Question: I am in the process of creating an application that given a website URL, will download it, including its dependent CSS/JS/Images resources. It'll also create an offline working version of the web. I heavily depend on Beautiful Soup to parse the html response text, iterate all of its external resources (css/js/images/etc) and download it locally. It's sometimes working beautifully. Sometimes don't
My study case is <URL>. I have this glitches in the offline --supposedly-- working version of the web:

The footer got displayed first. Surely many factor can cause this trouble. But, judging from Chrome inspector that don't complain about any missing resources, I am not sure what the problem is.
Although, after I inspect the HTML written by Soup using this code:
'''
with open(os.path.join(save_to_dir, name + '_(Offline)' + '.html'), 'w') as fd:
fd.write(soup.encode('utf-8'))
'''
.., I realize that the HTML is overly modified. For example, below is the live version of the web:
'''
<head>
<meta http-equiv="content-type" content="text/html; charset=UTF-8"/>
<title>HALL | Group Chat, Instant Messaging</title>
<meta name="description"
content="Hall is group chat and IM for companies and teams. Available free for the web, desktop and mobile. FREE anytime, anywhere.">
<meta property="og:title" content="Hall"/>
<meta property="og:description" content="Real-time chat &amp; texting for business teams."/>
<meta property="og:image" content="https://d3bkj0l4dzdp7x.cloudfront.net/static-assets/hall_logo_400x200.jpg"/>
<meta http-equiv="X-UA-Compatible" content="chrome=1">
'''
While the Soup version is shown below:
'''
<head>
<meta content="text/html; charset=utf-8" http-equiv="content-type"/>
<title>HALL | Group Chat, Instant Messaging</title>
<meta content="Hall is group chat and IM for companies and teams. Available free for the web, desktop and mobile. FREE anytime, anywhere." name="description">
<meta content="Hall" property="og:title"/>
<meta content="Real-time chat &amp; texting for business teams." property="og:description"/>
<meta content="https://d3bkj0l4dzdp7x.cloudfront.net/static-assets/hall_logo_400x200.jpg" property="og:image"/>
<meta content="chrome=1" http-equiv="X-UA-Compatible">
'''
The above is just an example.
But, my question is, how to achieve --with Soup-- a HTML result that closely mimic its live/input version?
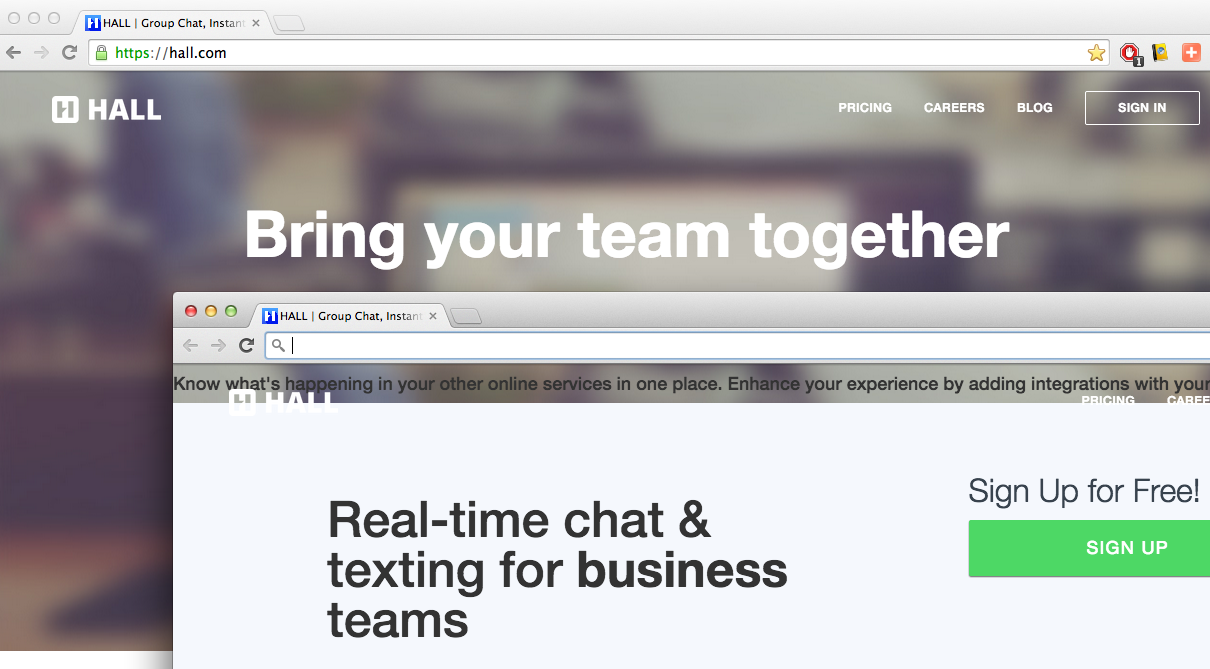
Answer: Atributes of a tag in beautifulsoup are held by a dictionary. And since a dictionary doesn't use indexes, the attributes can be shuffled. With other words it isn't possible to do this with bsoup.
A solution would be:
1. Get the website.
2. Save it in a file.
3. Use beautifulsoup to get the sources and stuff.
With this you will have an exact copy of your response as your file and it is still possible to use bsoup without any slow downs.